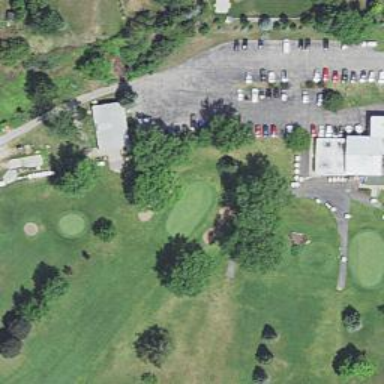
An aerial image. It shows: Golf hole.